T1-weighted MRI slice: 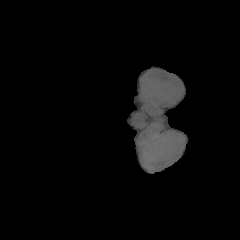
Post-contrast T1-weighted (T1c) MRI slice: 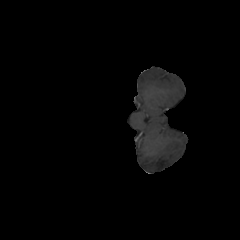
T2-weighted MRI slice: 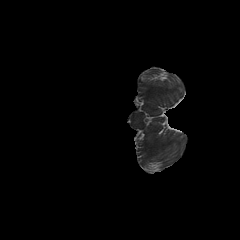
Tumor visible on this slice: no